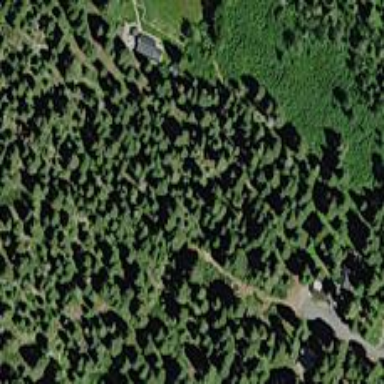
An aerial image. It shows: Woodland with evergreen needle-leaved trees.